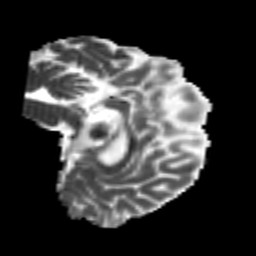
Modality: MD
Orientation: sagittal
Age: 25
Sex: female
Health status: healthy
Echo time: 0.074 s